Question: I'm trying to understand the probability of collision of new hashes, given no collisions in the existing hash table yet.
For illustration, let's say I have a table where I store hashes of each row.
1. The table currently has 1 billion rows
2. There are no hash collisions amongst those 1 billion rows.
3. I'm using a 64-bit hash algorithm.
Now imagine I insert 10 million new rows of data into the table. I think the answer is the following:
Each new row's hash cannot have the same value of any of the existing rows or the new ones processed before itself. That removes 1 billion hash values from the 2^64 possibilities, so the probability of new collisions should be:

Does that sound right?
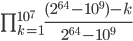
Answer: Thanks to President James K. Polk, I realized that my original solution was wrong. The probability of no collisions is

Another way to think of it is just using the definition of conditional probability.

...which reduces to...

...which can be reduced to the product formula.
The benefit of the conditional probability formula is that it can be easily estimated using any of the online hash collision probability calculators.